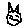
Label: cat